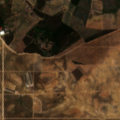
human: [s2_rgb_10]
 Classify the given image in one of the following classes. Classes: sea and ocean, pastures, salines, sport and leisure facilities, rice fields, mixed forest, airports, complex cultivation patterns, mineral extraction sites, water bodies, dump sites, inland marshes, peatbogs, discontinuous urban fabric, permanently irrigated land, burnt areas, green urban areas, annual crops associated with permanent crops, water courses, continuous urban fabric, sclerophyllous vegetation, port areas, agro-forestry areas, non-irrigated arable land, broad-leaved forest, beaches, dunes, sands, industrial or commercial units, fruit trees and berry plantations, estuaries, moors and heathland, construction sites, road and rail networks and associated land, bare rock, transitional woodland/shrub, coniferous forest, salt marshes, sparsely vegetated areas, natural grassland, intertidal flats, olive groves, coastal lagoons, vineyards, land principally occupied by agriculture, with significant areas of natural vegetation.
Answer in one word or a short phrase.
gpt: olive groves, complex cultivation patterns, land principally occupied by agriculture, with significant areas of natural vegetation, transitional woodland/shrub